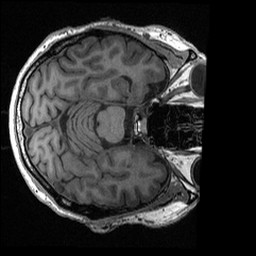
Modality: T1w
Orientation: axial
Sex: male
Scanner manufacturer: ge
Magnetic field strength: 3 T
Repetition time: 0.0064 s
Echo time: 0.00281 s